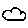
Label: cloud